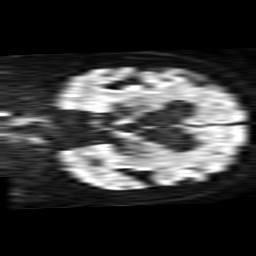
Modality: TRACE
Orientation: coronal
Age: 82
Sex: female
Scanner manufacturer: philips
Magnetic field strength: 1.5 T
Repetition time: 3.676 s
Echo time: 0.09781 s